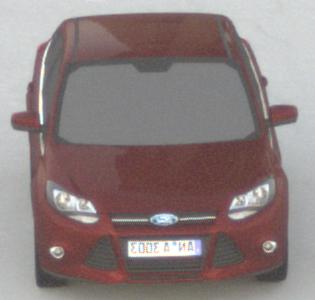
Make: Ford
Model: Focus 1.6 Ti-VCT
Detailed model: Focus (III)
Model produced from: 2011/09
Model produced until: 2014/09
Doors: 5
Color: red
Road condition: dry road
Daytime: sunrise or sunset
Contrast: low contrast